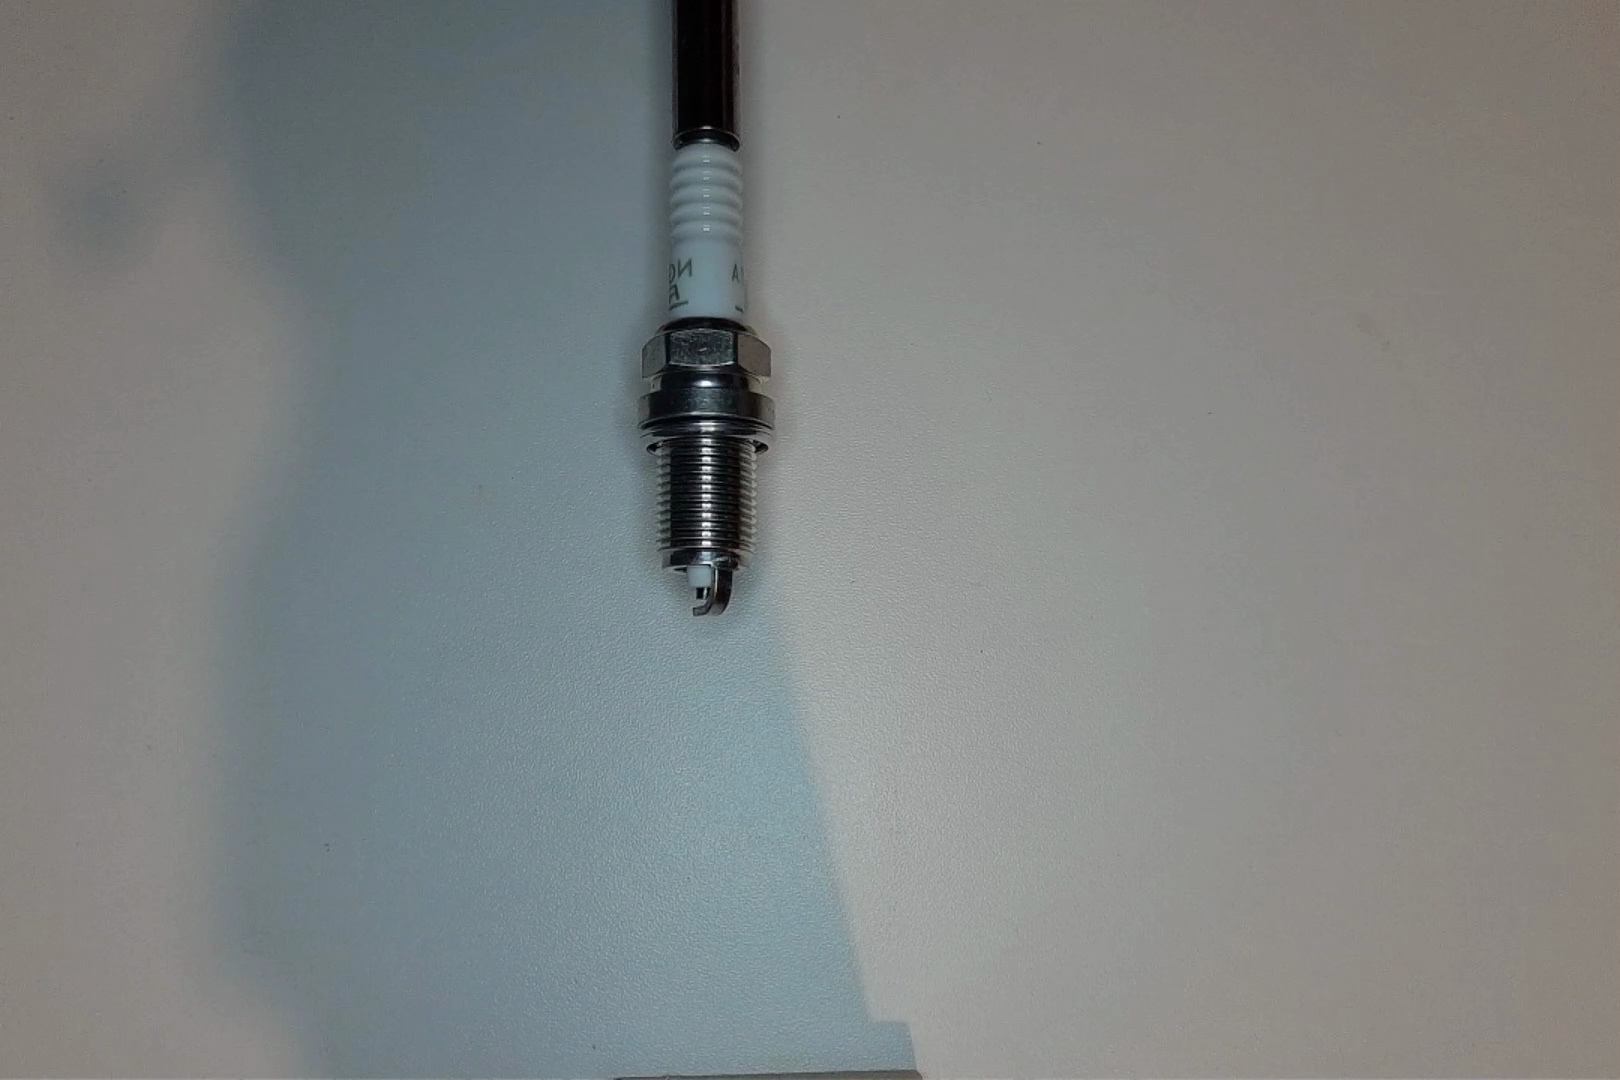
Label: normal